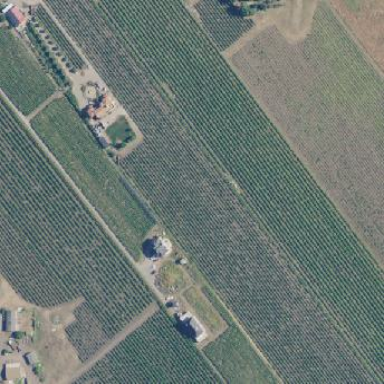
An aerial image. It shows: Vineyard growing wine grapes.